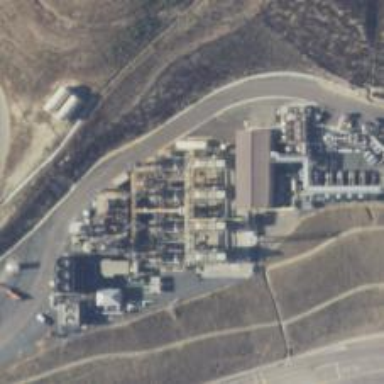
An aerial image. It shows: Gas turbine power generator.